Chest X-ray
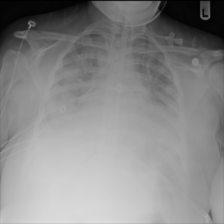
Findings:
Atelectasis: negative
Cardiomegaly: negative
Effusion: negative
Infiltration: negative
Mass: negative
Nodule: negative
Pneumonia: negative
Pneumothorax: negative
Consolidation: positive
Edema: negative
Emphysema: negative
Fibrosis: negative
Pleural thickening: negative
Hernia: negative